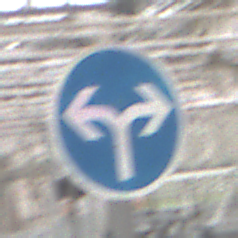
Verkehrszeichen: VorgeschriebeneFahrtrichtungRechtsOderLinks
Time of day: Midday
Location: Roofed (Special)
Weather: Overcast
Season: NotSpecified
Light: Natural